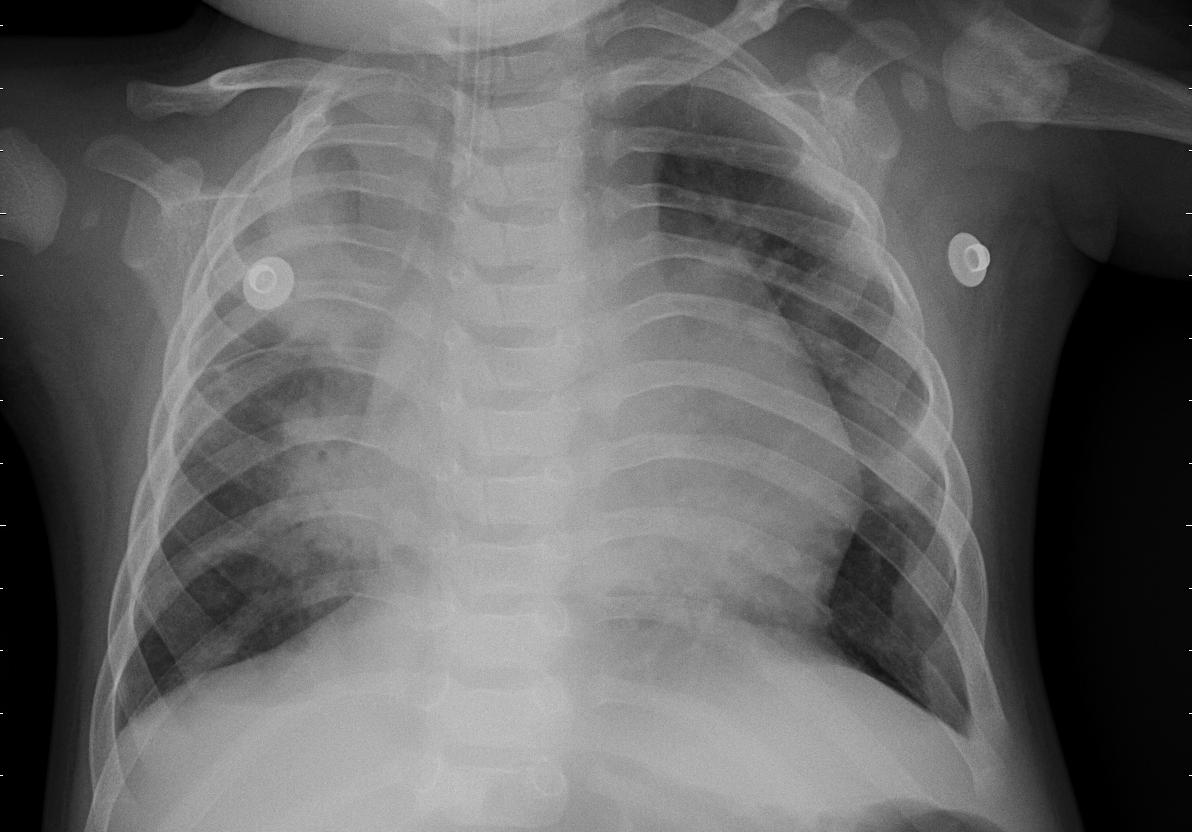
Diagnosis: PNEUMONIA